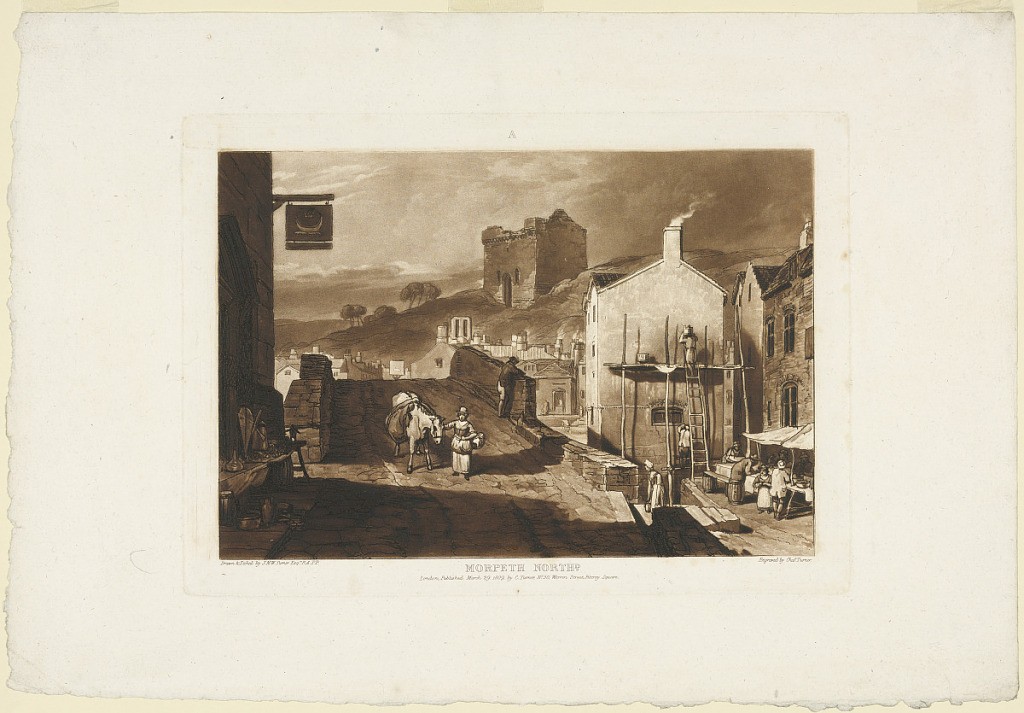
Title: Morpeth, Northumberland, from the Liber Studiorum
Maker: James Mallord William Turner, British, 1775–1851
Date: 1809
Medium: Mezzotint and etching on white paper
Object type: Print
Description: Morpeth North[umberland] depicts a town street crossing a stone bridge. In the distance is a ruined square tower on a hill. In the right foreground, workmen plaster the end wall of a house.